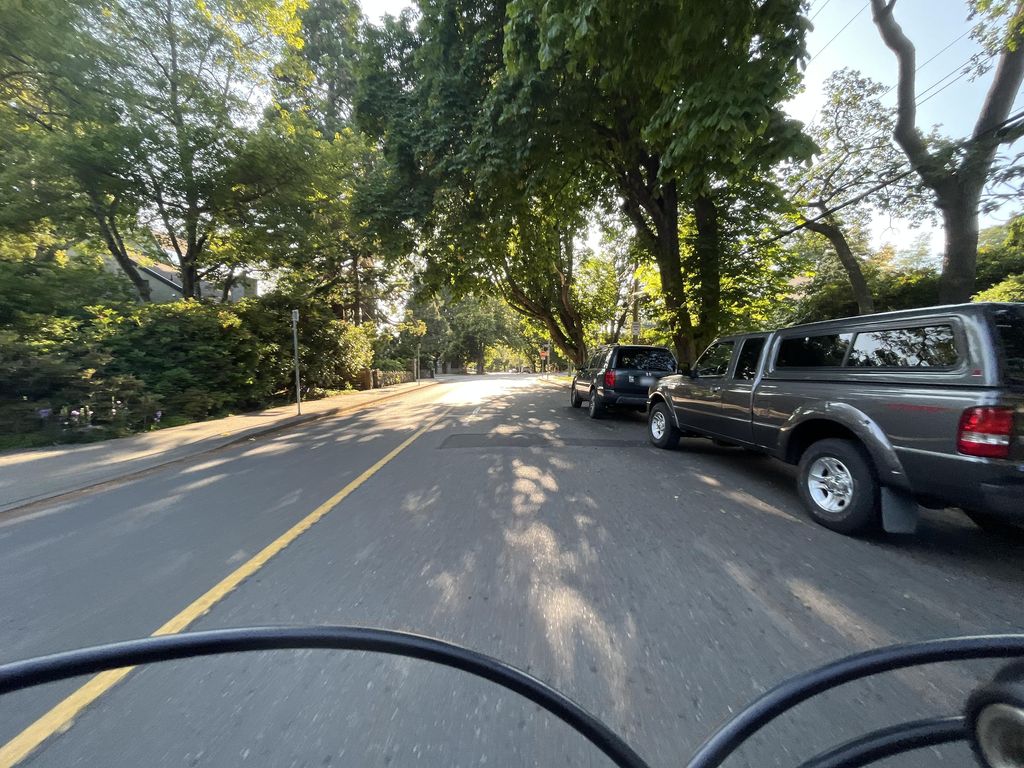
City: victoria